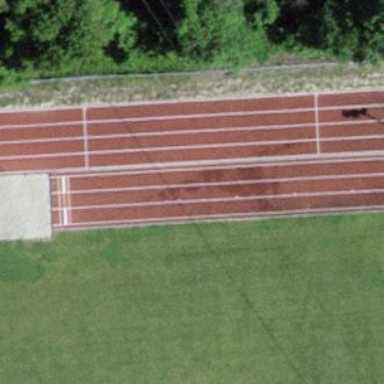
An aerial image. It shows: Athletics pitch used for leisure sports activities.